Question: I'm working with , trying to create a report that shows multiple XY (or bar) charts based upon a grouping parameter. I've dumbed down my original data to the following, and I still can't figure it out.
'''
DATA
+------+------+-------+
| xrow | yrow | group |
+------+------+-------+
| 1 | 11 | 1 |
| 2 | 12 | 1 |
| 3 | 10 | 1 |
| 1 | 5 | 2 |
| 2 | 10 | 2 |
| 3 | 14 | 2 |
+------+------+-------+
'''
Here is my XML code:
'''
<?xml version="1.0" encoding="UTF-8"?>
<!-- Created with Jaspersoft Studio version last-->
<jasperReport xmlns="http://jasperreports.sourceforge.net/jasperreports" xmlns:xsi="http://www.w3.org/2001/XMLSchema-instance" xsi:schemaLocation="http://jasperreports.sourceforge.net/jasperreports http://jasperreports.sourceforge.net/xsd/jasperreport.xsd" name="group3" pageWidth="595" pageHeight="842" columnWidth="555" leftMargin="20" rightMargin="20" topMargin="20" bottomMargin="20" uuid="cdd6d2cf-7c0c-4d79-8cfe-a4f1e04da233">
<property name="com.jaspersoft.studio.data.defaultdataadapter" value="Office"/>
<queryString language="SQL">
<![CDATA[SELECT maintenance.test.xrow,
maintenance.test.yrow,
maintenance.test.group
FROM maintenance.test]]>
</queryString>
<field name="xrow" class="java.lang.Integer">
<fieldDescription><![CDATA[]]></fieldDescription>
</field>
<field name="yrow" class="java.lang.Integer">
<fieldDescription><![CDATA[]]></fieldDescription>
</field>
<field name="group" class="java.lang.Integer">
<fieldDescription><![CDATA[]]></fieldDescription>
</field>
<sortField name="group"/>
<sortField name="xrow"/>
<group name="Group1">
<groupExpression><![CDATA[$F{group}]]></groupExpression>
<groupHeader>
<band height="190">
<barChart>
<chart evaluationTime="Report">
<reportElement x="40" y="0" width="460" height="190" uuid="582be7ed-4b48-4d55-a2b6-1295290d34e3"/>
<chartTitle/>
<chartSubtitle/>
<chartLegend/>
</chart>
<categoryDataset>
<dataset resetType="Group" resetGroup="Group1"/>
<categorySeries>
<seriesExpression><![CDATA["SERIES 1"]]></seriesExpression>
<categoryExpression><![CDATA[$F{xrow}]]></categoryExpression>
<valueExpression><![CDATA[$F{yrow}]]></valueExpression>
</categorySeries>
</categoryDataset>
<barPlot>
<plot/>
<itemLabel/>
<categoryAxisFormat>
<axisFormat/>
</categoryAxisFormat>
<valueAxisFormat>
<axisFormat/>
</valueAxisFormat>
</barPlot>
</barChart>
</band>
</groupHeader>
</group>
<background>
<band splitType="Stretch"/>
</background>
<title>
<band height="79" splitType="Stretch"/>
</title>
<pageHeader>
<band height="35" splitType="Stretch"/>
</pageHeader>
</jasperReport>
'''
I've created a report group for the column "group"
I'm putting the chart in the Group header band. and I've tried setting "reset on" to GROUP, as well as REPORT (in chart wizard) with no change in results. See below screen shot.
I'm at a loss of what to try next.

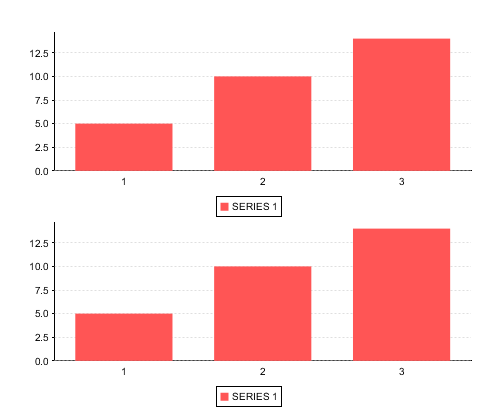
Answer: I took a closer look at the chart properties, and noticed there was a parameter called Evaluation Time, Changed it from "Report" to the name of the group. Alternatively change the following..
'''
<chart evaluationTime="Report">
'''
to
'''
<chart evaluationTime="Group" evaluationGroup="group">
'''
With the chart in the group header
ooter, this will allow the chart to only show the current group data.